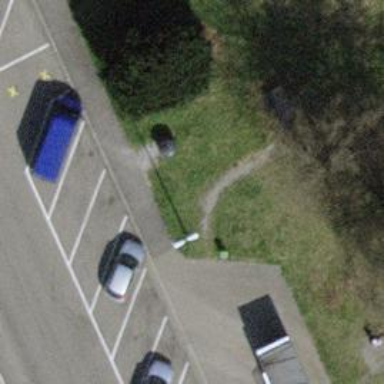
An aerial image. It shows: Rest area along the road.